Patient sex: M
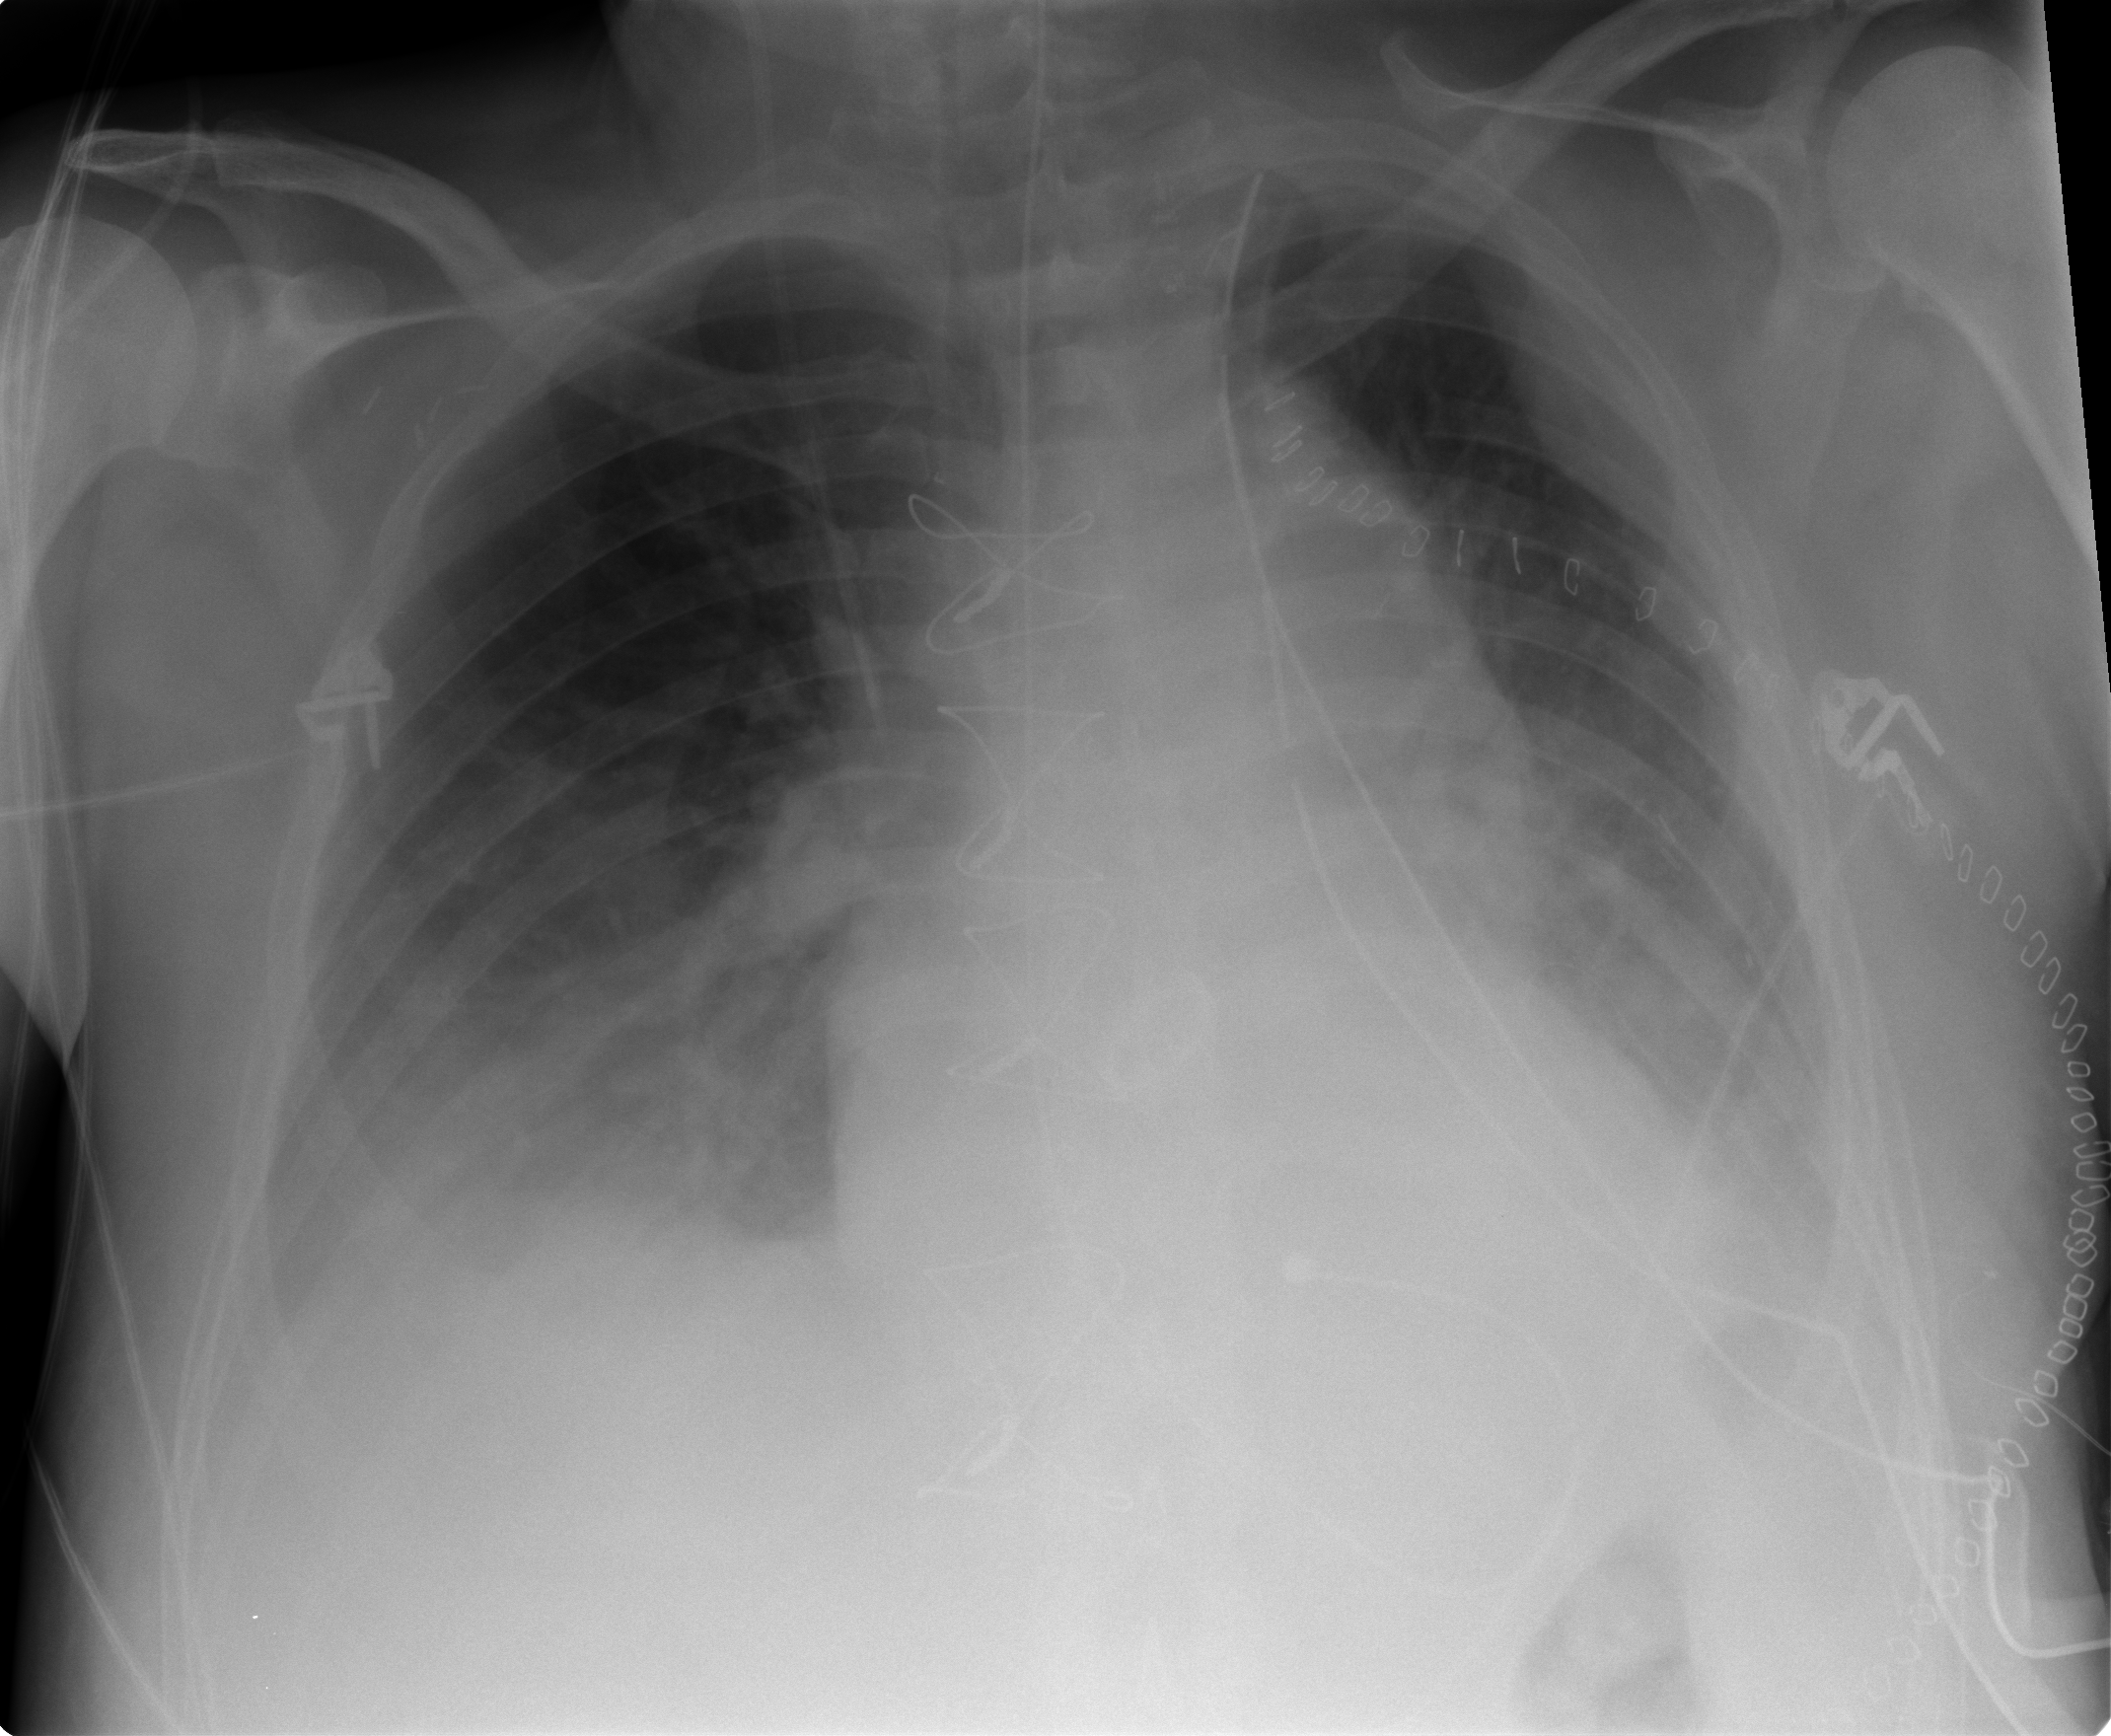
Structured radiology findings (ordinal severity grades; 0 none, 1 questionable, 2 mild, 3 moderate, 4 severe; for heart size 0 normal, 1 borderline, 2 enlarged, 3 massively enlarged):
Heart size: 2
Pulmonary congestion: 2
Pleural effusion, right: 2
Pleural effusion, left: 2
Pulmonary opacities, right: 1
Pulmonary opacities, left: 1
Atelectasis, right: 2
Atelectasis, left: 2